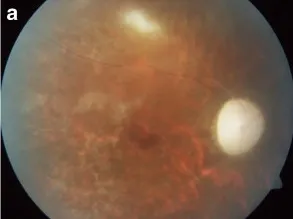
A photograph of the fundus with retinal lesions in regression. A, right eye. A pale optic disc and fibrosis of some vessels.
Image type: medical_photograph (other_medical_photograph)